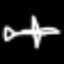
Label: airplane